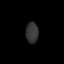
Tissue: lung
Cell type: Epithelial cells
Senescence score: 0.1747
Nuclear area (px): 259
Mean DAPI intensity: 52.32